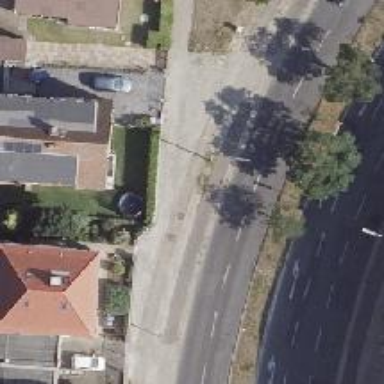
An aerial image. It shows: Secondary road with asphalt surface and cycle track on the right side.